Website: bh-photo
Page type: store-pickup
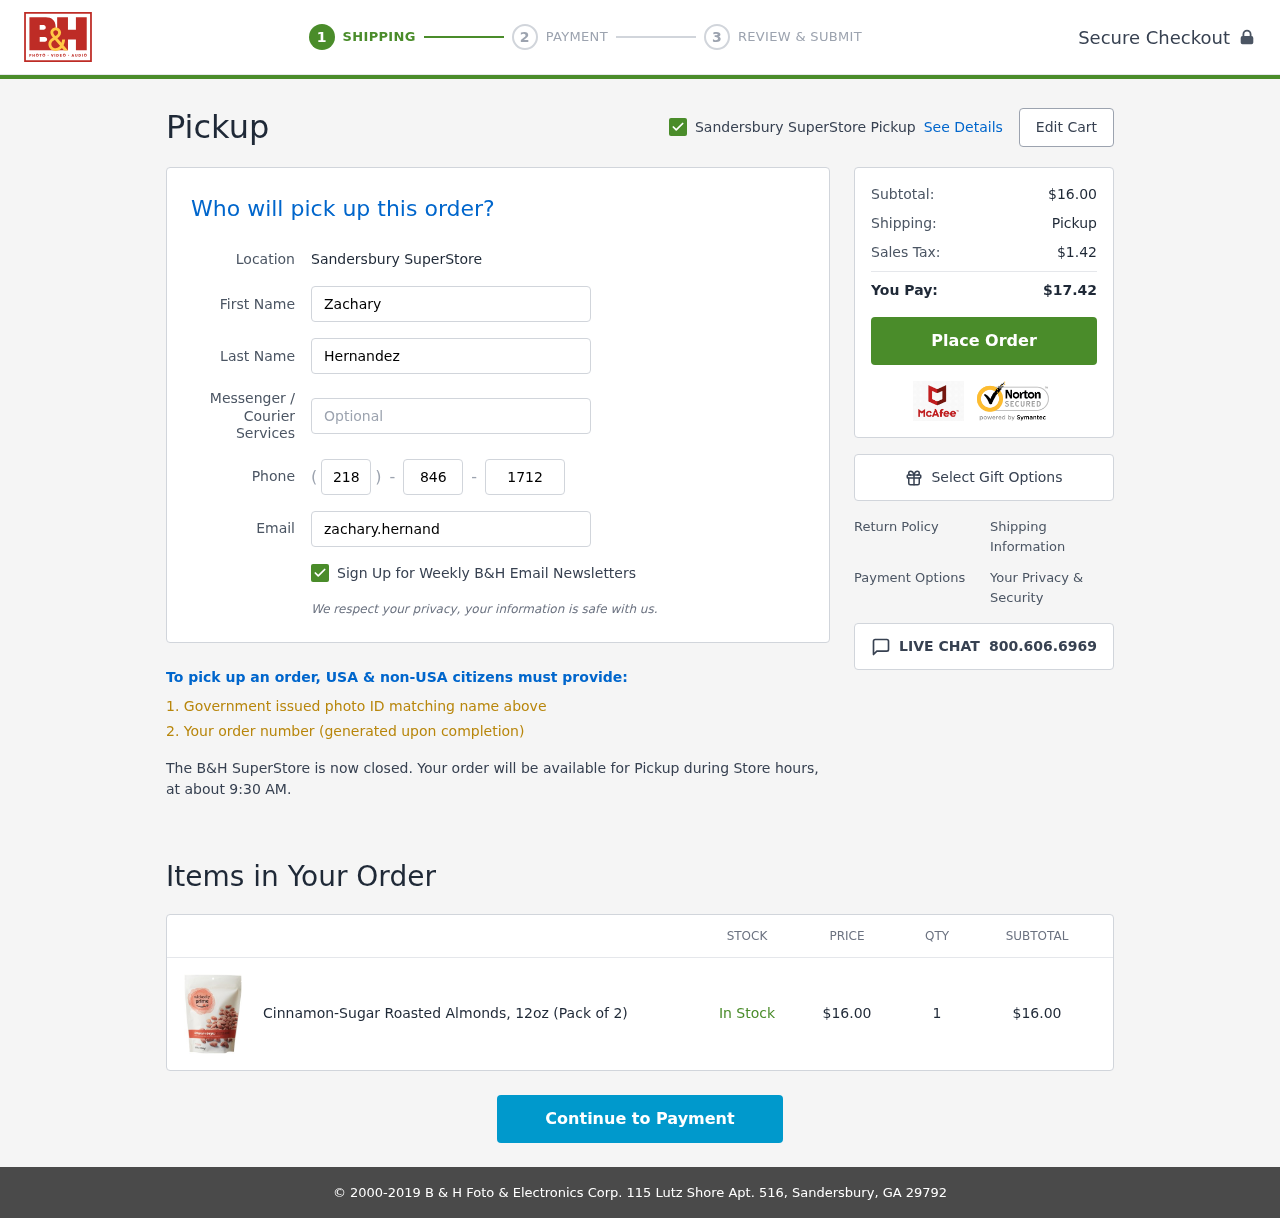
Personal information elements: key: PII_EMAIL
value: zachary.hernandez@hotmail.com
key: PII_FIRSTNAME
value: Zachary
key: PII_LASTNAME
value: Hernandez
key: PII_LOCATION1_CITY
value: Sandersbury SuperStore Pickup
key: PII_LOCATION1_CITY
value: Sandersbury SuperStore
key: PII_PHONE_AREA
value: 218
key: PII_PHONE_PREFIX
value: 846
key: PII_PHONE_SUFFIX
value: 1712
Product elements: key: PRODUCT1_NAME
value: Cinnamon-Sugar Roasted Almonds, 12oz (Pack of 2)
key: PRODUCT1_PRICE
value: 16
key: PRODUCT1_QUANTITY
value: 1
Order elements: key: ORDER_SUBTOTAL
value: $16.00
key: ORDER_TAX
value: $1.42
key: ORDER_TOTAL
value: $17.42